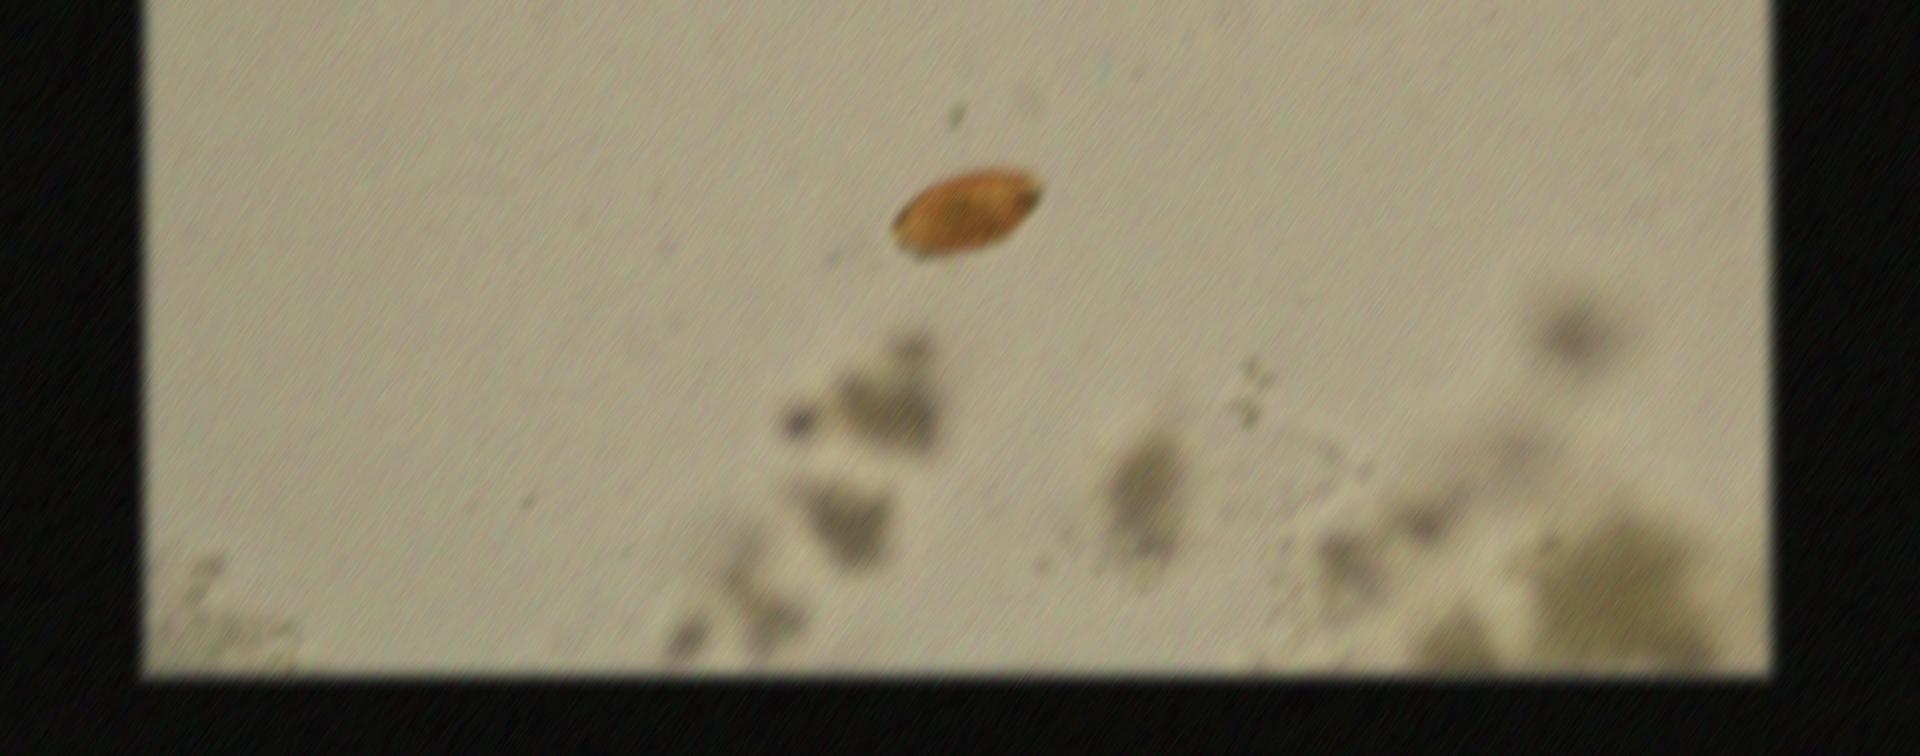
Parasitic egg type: Trichuris trichiura